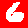
Digit: 6